Question: Apparently, I don't understand how constructors work.
When my application starts, it automatically or when needed executes my procedure that loads all resources - mostly images.
'''
procedure Load;
begin
AppPath := GetAppPath;
INI := TInIFile.Create(AppPath + '\Config.ini');
INI.WriteBool('Application', 'Running', True);
ResPath := AppPath + '\Resources';
Top := TPicture.Create;
TopRight := TPicture.Create;
Left := TPicture.Create;
Right := TPicture.Create;
BottomLeft := TPicture.Create;
Bottom := TPicture.Create;
BottomRight := TPicture.Create;
...
//Load the pictures ...LoadFromFile(Skin.ReadString('Skin', ..., ...));
'''
While I was using this application it started to lag a bit, but the OS started to freeze and lag too. I was shocked when I saw my program in Task Manager:

If I'm right, the application used 600 megs of RAM with page file included. My system has only 1 GB of RAM, so it's no wonder the OS and almost every program started to lag due the page file usage.
Turned out it was that same procedure that loaded the resources every time I did something. I fixed it with adding a boolean to unit and the procedure canceled when it was set to true (means the resources are loaded).
'''
Loaded: Boolean;
...
if Loaded = False then Load;
'''
I'm not understanding why I had to make that change at all. Why did the constructor allocate memory for already-created objects in the first place?
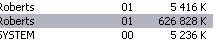
Answer: Constructors only allocate memory when the object doesn't already exist. If the constructor is called on an existing object, then that object is constructed; a new one is not allocated. (What you decide to do the constructor is another matter. Those instructions might allocate more memory in addition to whatever the 'InstanceSize' function returns for the class.)
Your code doesn't show any constructors being called on existing objects, though. You're calling constructors on , and that allocates a new instance of each class. For example, you construct an INI-file object:
'''
INI := TInIFile.Create(AppPath + '\Config.ini');
'''
That calls the constructor on 'TIniFile'. It allocates a new 'TIniFile' instance and initializes it. Once that is finished, a reference to that new object is stored in the 'INI' variable. Important to realize is that if 'INI' already held a reference to some object, that reference is discarded and the new one is stored in 'INI' instead. You're not calling the 'TIniFile' constructor on the object that's already referenced by 'INI'. That object is completely independent of the new one being created.
The 'INI' variable isn't a 'TIniFile' object. It's a to an object.
You are apparently calling your 'Load' function multiple times. Each time you call it, you re-run all the object constructors you ran before. You have a memory leak because each time you construct a new set of objects, you store references to them in the same variables you already stored the previous object references in. The previous values are discarded, and there's no way to get them back, so there's no way to free them. The way to solve this is as you've shown: Make sure you only initialize your program once by keeping track of whether you've already loaded.